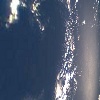
Label: water